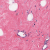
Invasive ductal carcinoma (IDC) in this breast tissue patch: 0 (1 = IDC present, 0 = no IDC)